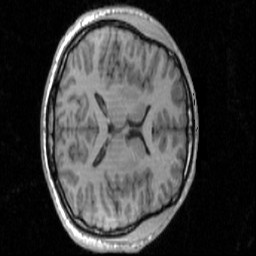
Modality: T1w
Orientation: axial